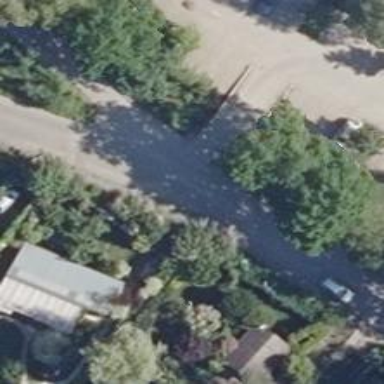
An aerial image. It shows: Unclassified road with asphalt surface.